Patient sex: F
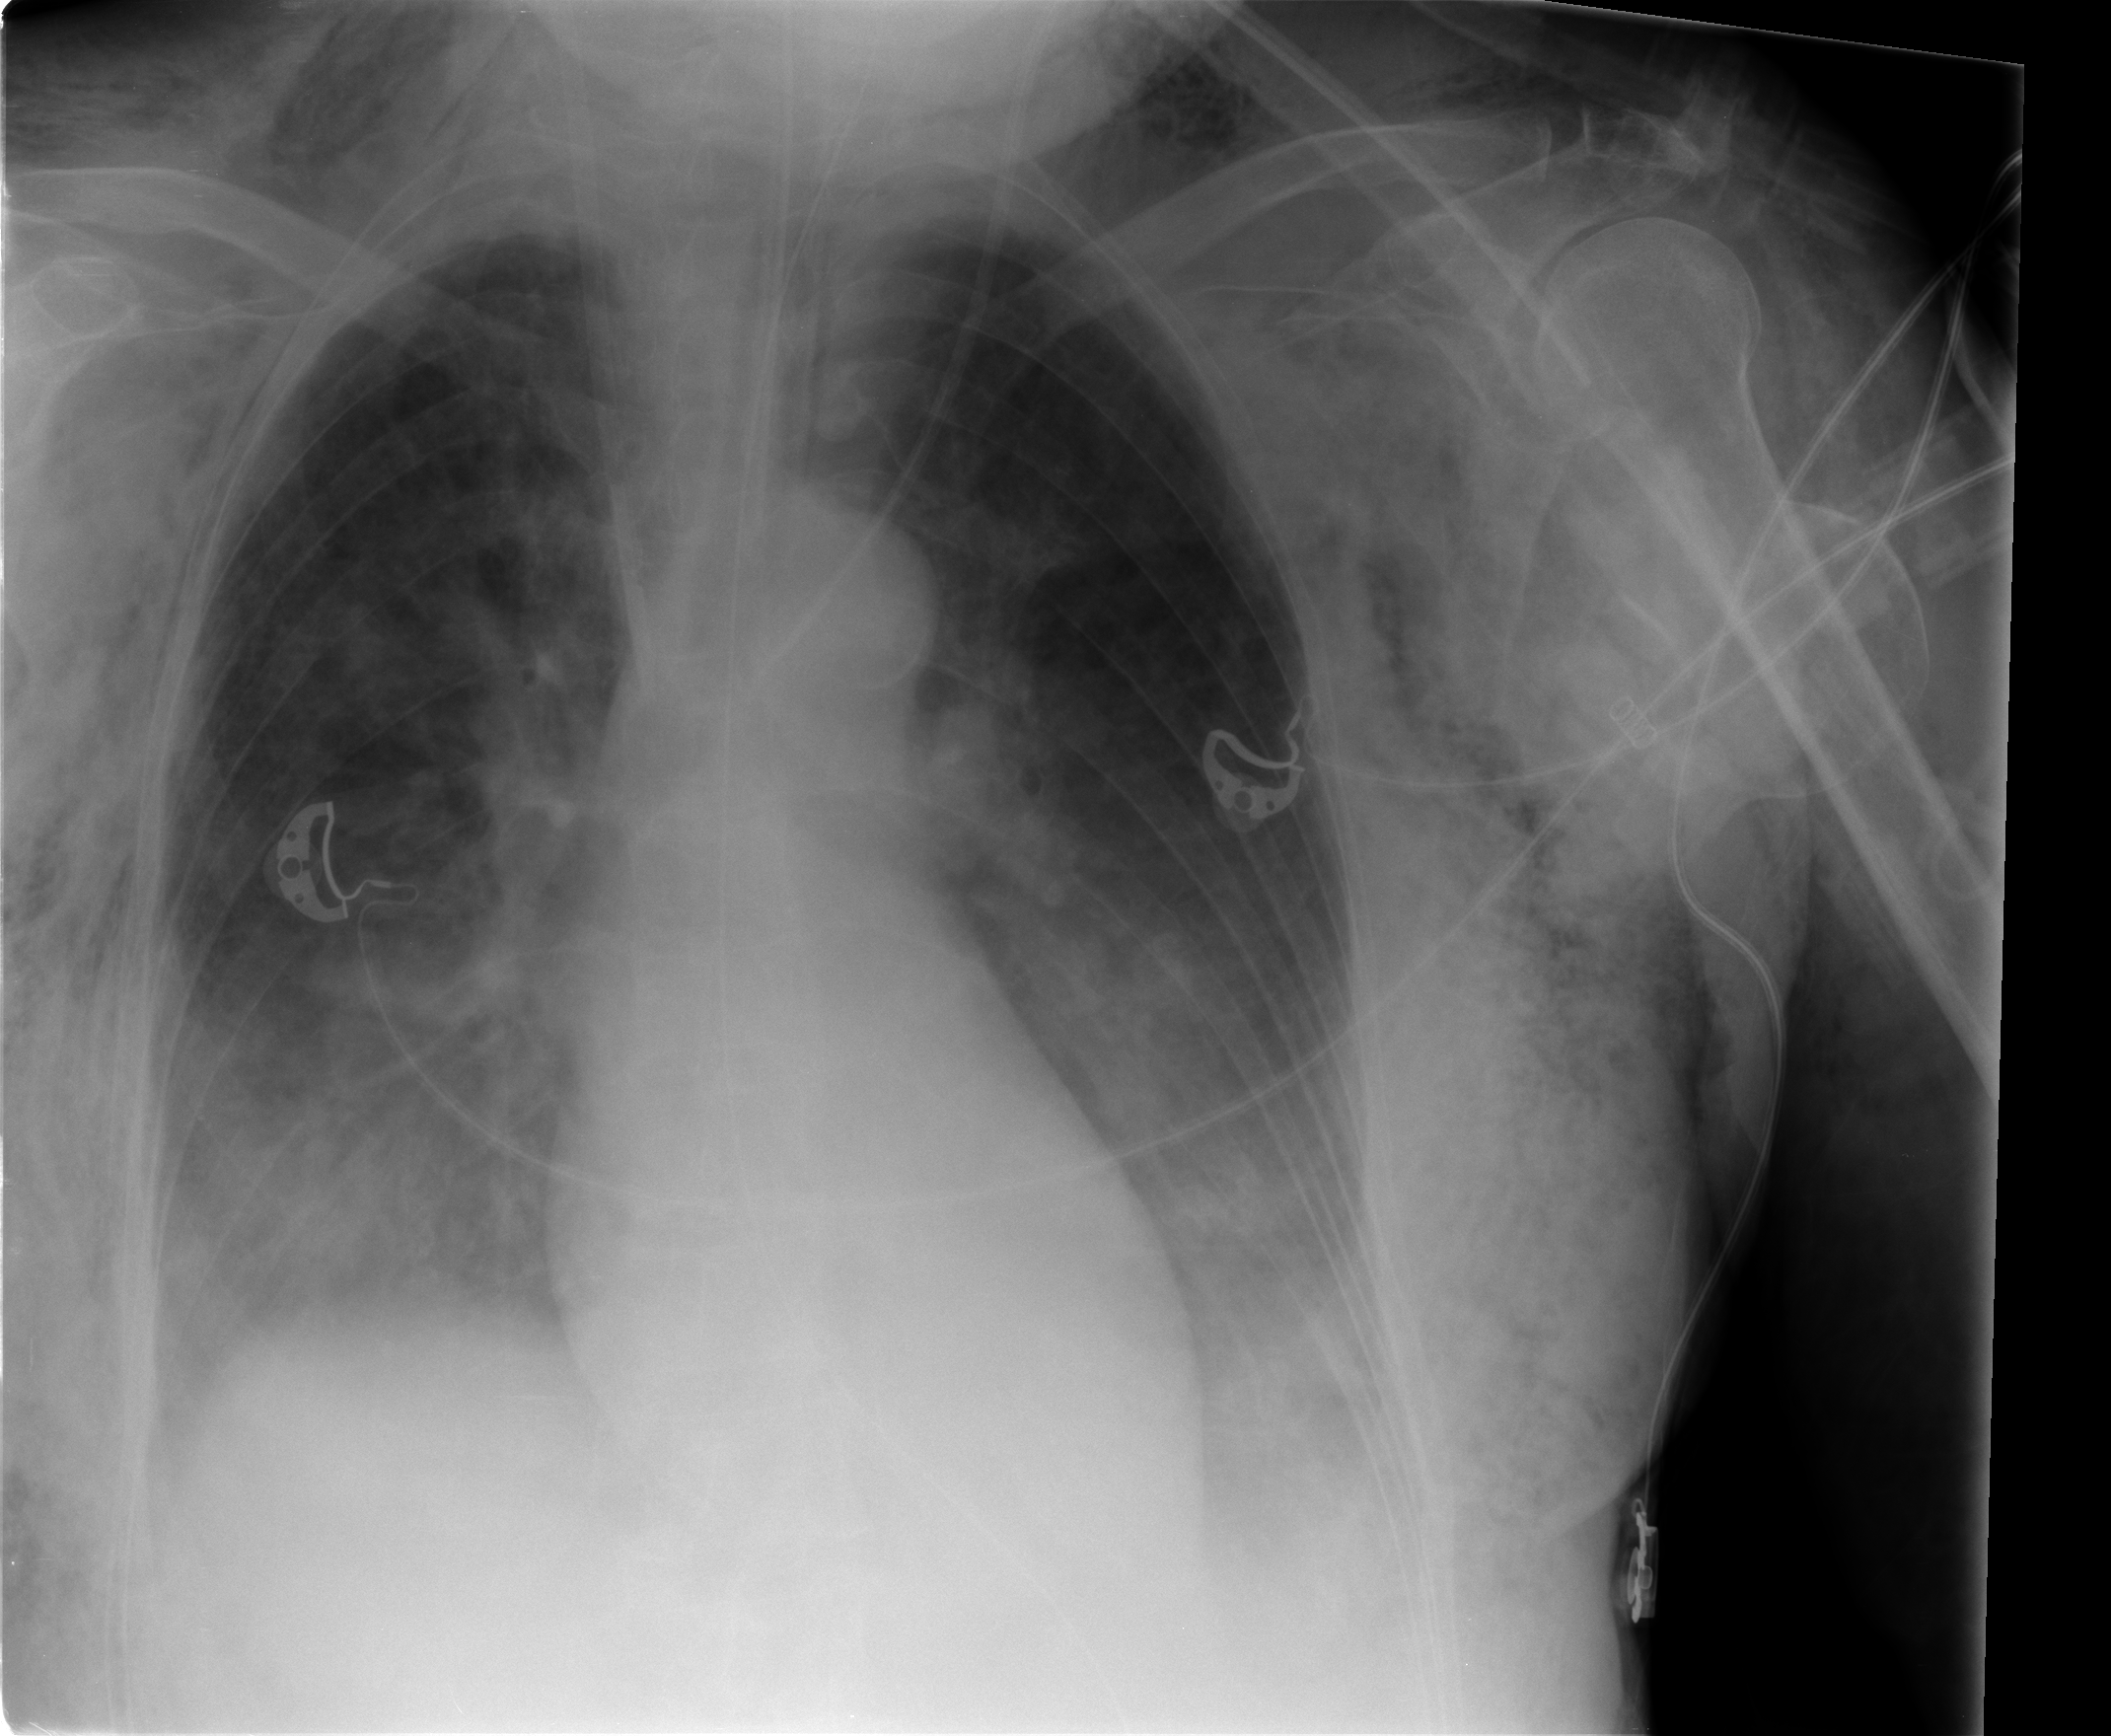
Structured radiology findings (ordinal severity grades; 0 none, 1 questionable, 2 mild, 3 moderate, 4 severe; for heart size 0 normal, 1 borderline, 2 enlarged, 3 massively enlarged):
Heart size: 0
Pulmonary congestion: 1
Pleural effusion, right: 2
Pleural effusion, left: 2
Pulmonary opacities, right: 2
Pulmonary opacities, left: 2
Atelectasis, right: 0
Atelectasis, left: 0